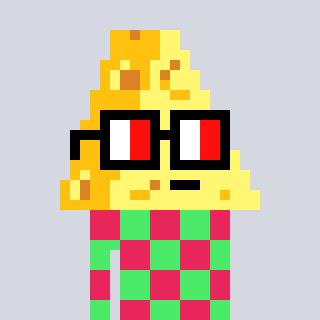
a pixel art character with square glasses with black frames and red eyes, a cheese-shaped head and a teal-colored body on a cool background